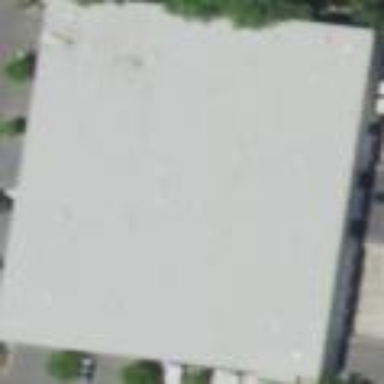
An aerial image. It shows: Industrial building.